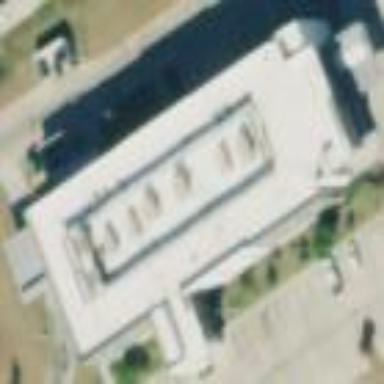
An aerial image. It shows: Hospital building.